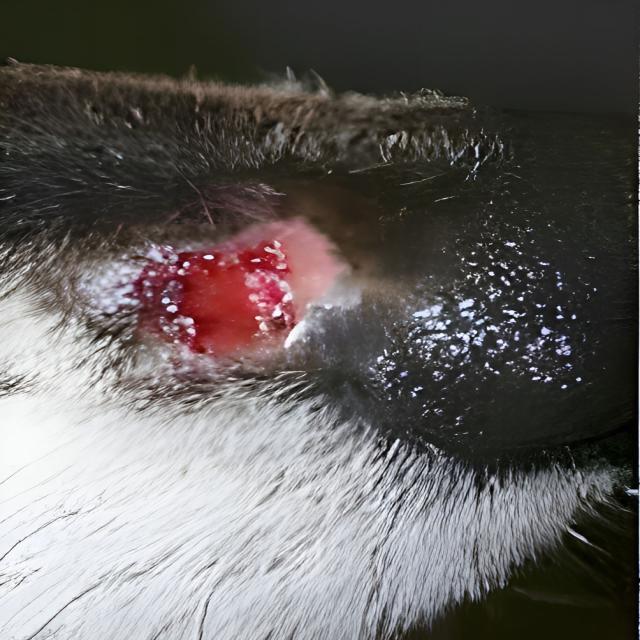
Canine dermatitis — inflammation of the skin presenting with erythema, pruritus, papules, and excoriation. May be allergic, contact, or atopic in origin.